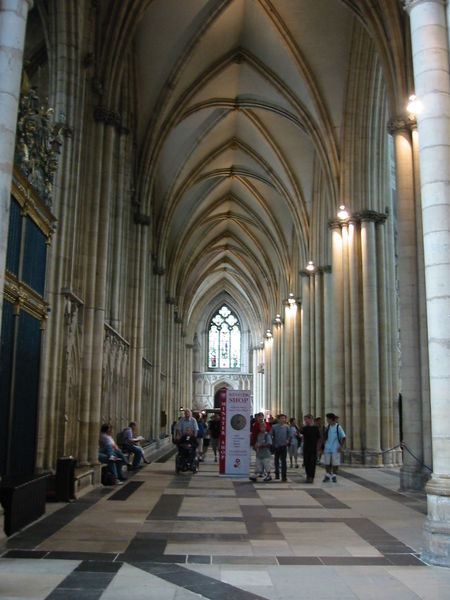
Titel: York Münster
Standort: York (EU - GB)
Schlagwörter: blau, weiß, menschen, sitzen, fenster, lampen, licht, säulen, stein, kirche, boden, gold, gotik, schiff, besucher, ornamente, halle, foto, fotografie, gewölbe, fliesen, plakat, kathedrale, gotisch, kreuzgewölbe, seitenschiff, spitzbögen, kapelle, joch, labyrinth, maßwerk, touristen, rollstuhl, aufsteller, bündelwerk, infosäule